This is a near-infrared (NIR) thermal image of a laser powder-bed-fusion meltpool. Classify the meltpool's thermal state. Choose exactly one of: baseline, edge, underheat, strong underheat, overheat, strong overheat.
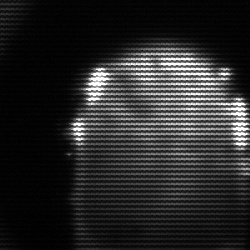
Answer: baseline